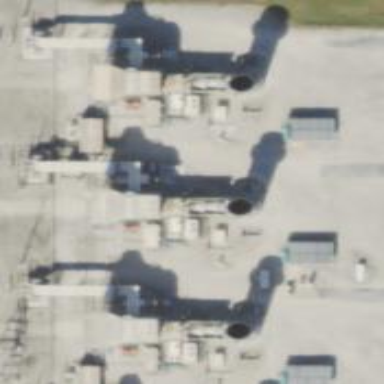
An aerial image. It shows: Gas turbine generator powered by gas.